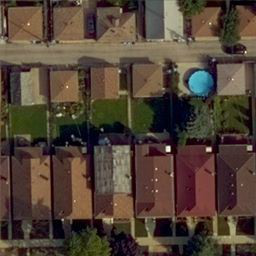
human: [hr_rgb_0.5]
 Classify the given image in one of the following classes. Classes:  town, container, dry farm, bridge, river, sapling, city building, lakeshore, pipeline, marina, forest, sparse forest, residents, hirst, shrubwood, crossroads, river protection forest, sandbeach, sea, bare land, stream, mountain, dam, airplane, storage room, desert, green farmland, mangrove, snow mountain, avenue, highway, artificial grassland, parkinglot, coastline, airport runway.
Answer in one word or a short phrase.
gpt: residents